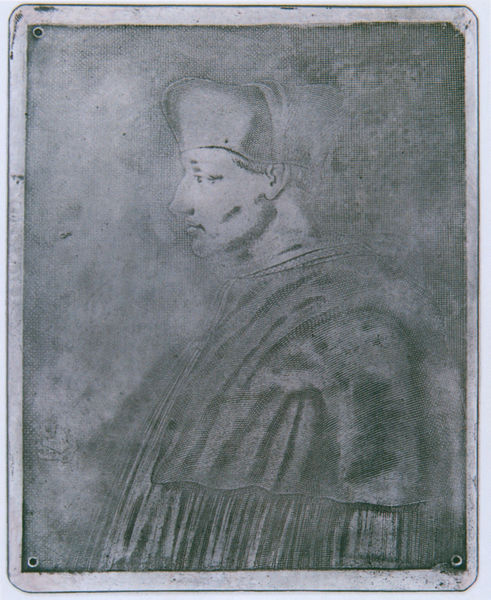
Titel: Le Cardinal d’Amboise.
Künstler: Nicéphore Niepce
Institution: Chalon-sur-Saone, musée Nicéphore-Niépce
Schlagwörter: kopf, mann, ohr, falten, gesicht, kleidung, bildnis, portrait, porträt, mantel, renaissance, tafel, bischoff, portrat